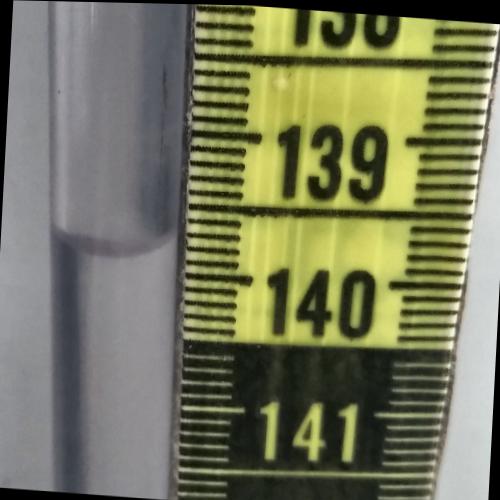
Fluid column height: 139.8 cm